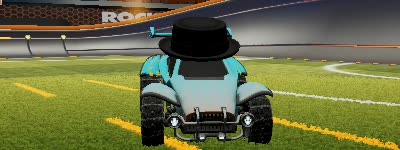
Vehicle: octane